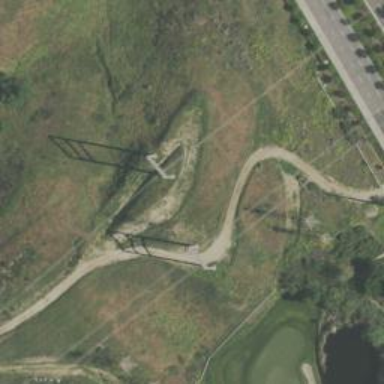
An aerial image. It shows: H-frame power tower.